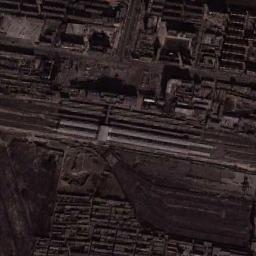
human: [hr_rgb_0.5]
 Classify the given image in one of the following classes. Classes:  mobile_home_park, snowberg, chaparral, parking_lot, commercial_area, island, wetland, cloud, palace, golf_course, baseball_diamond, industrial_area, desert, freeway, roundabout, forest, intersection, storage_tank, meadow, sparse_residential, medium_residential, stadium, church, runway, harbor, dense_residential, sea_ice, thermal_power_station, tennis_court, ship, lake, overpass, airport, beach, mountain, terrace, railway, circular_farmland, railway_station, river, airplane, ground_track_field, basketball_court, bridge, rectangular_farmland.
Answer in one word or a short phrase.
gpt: railway_station